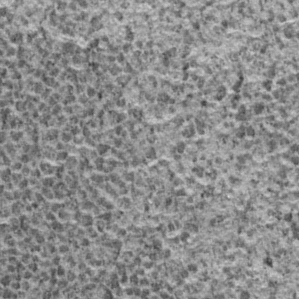
Label: frost